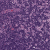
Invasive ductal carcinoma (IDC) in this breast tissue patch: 0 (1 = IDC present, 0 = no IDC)